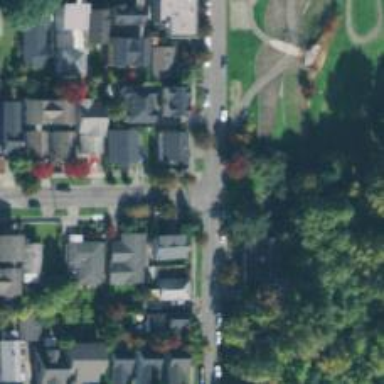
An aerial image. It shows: Residential road with separate sidewalk.